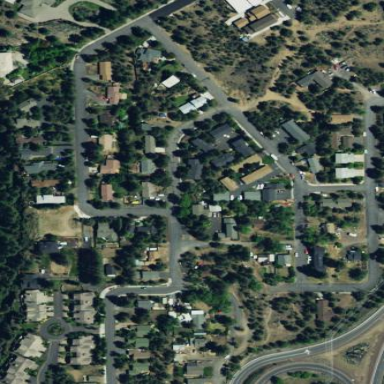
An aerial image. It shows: Residential area.